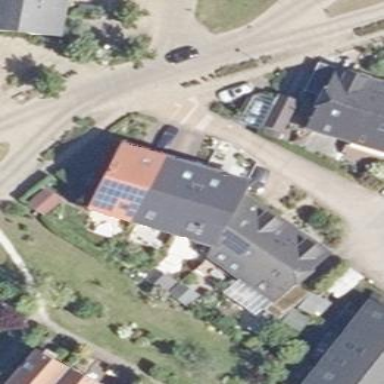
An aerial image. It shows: Gabled building with roof made of roof tiles.